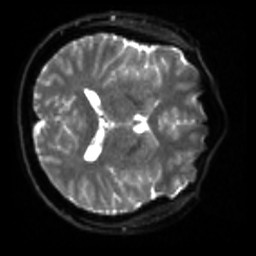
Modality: sbref
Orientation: axial
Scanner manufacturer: siemens
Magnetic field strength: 3 T
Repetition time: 4 s
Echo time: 0.0594 s